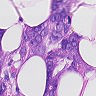
Metastatic tissue present: yes